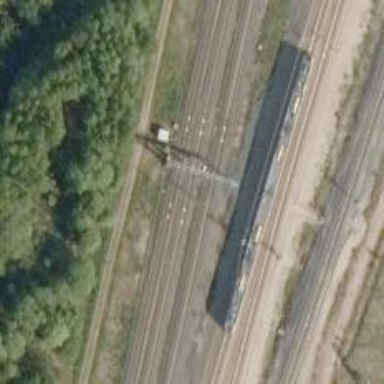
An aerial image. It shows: Railway signal.